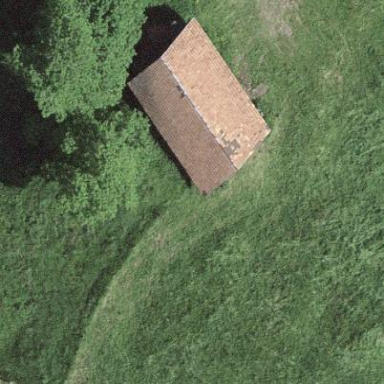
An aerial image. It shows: Rural barn.